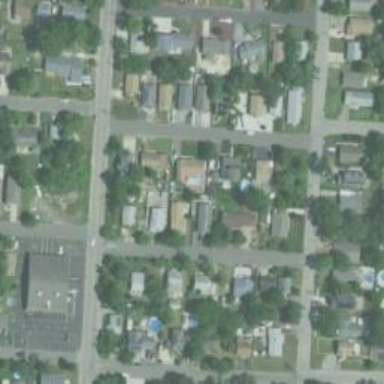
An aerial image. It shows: Neighborhood.